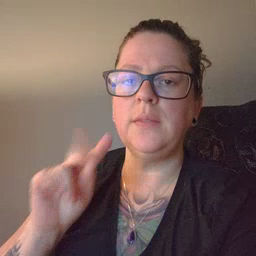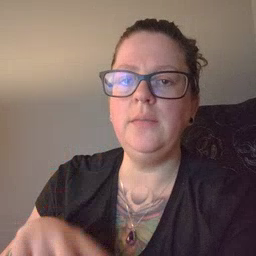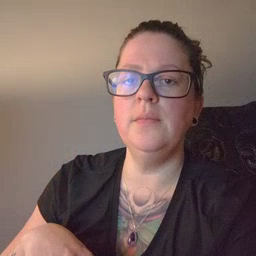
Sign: TV